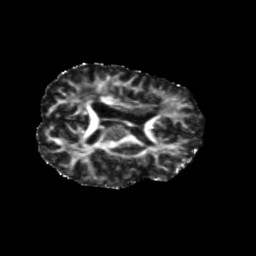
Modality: FA
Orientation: axial
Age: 50
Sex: female
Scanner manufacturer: siemens
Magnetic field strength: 3 T
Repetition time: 5.25 s
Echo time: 0.08 s